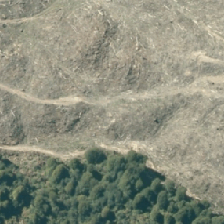
Land cover: harvested_forest